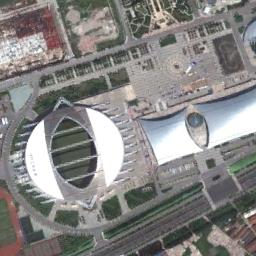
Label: stadium